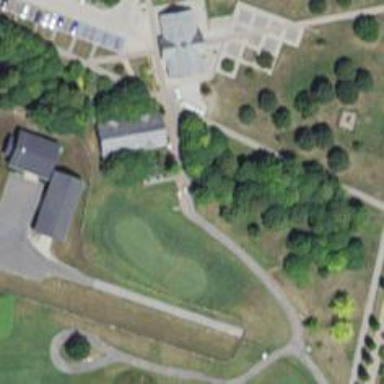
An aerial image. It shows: Service road designated as golf cart path.